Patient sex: M
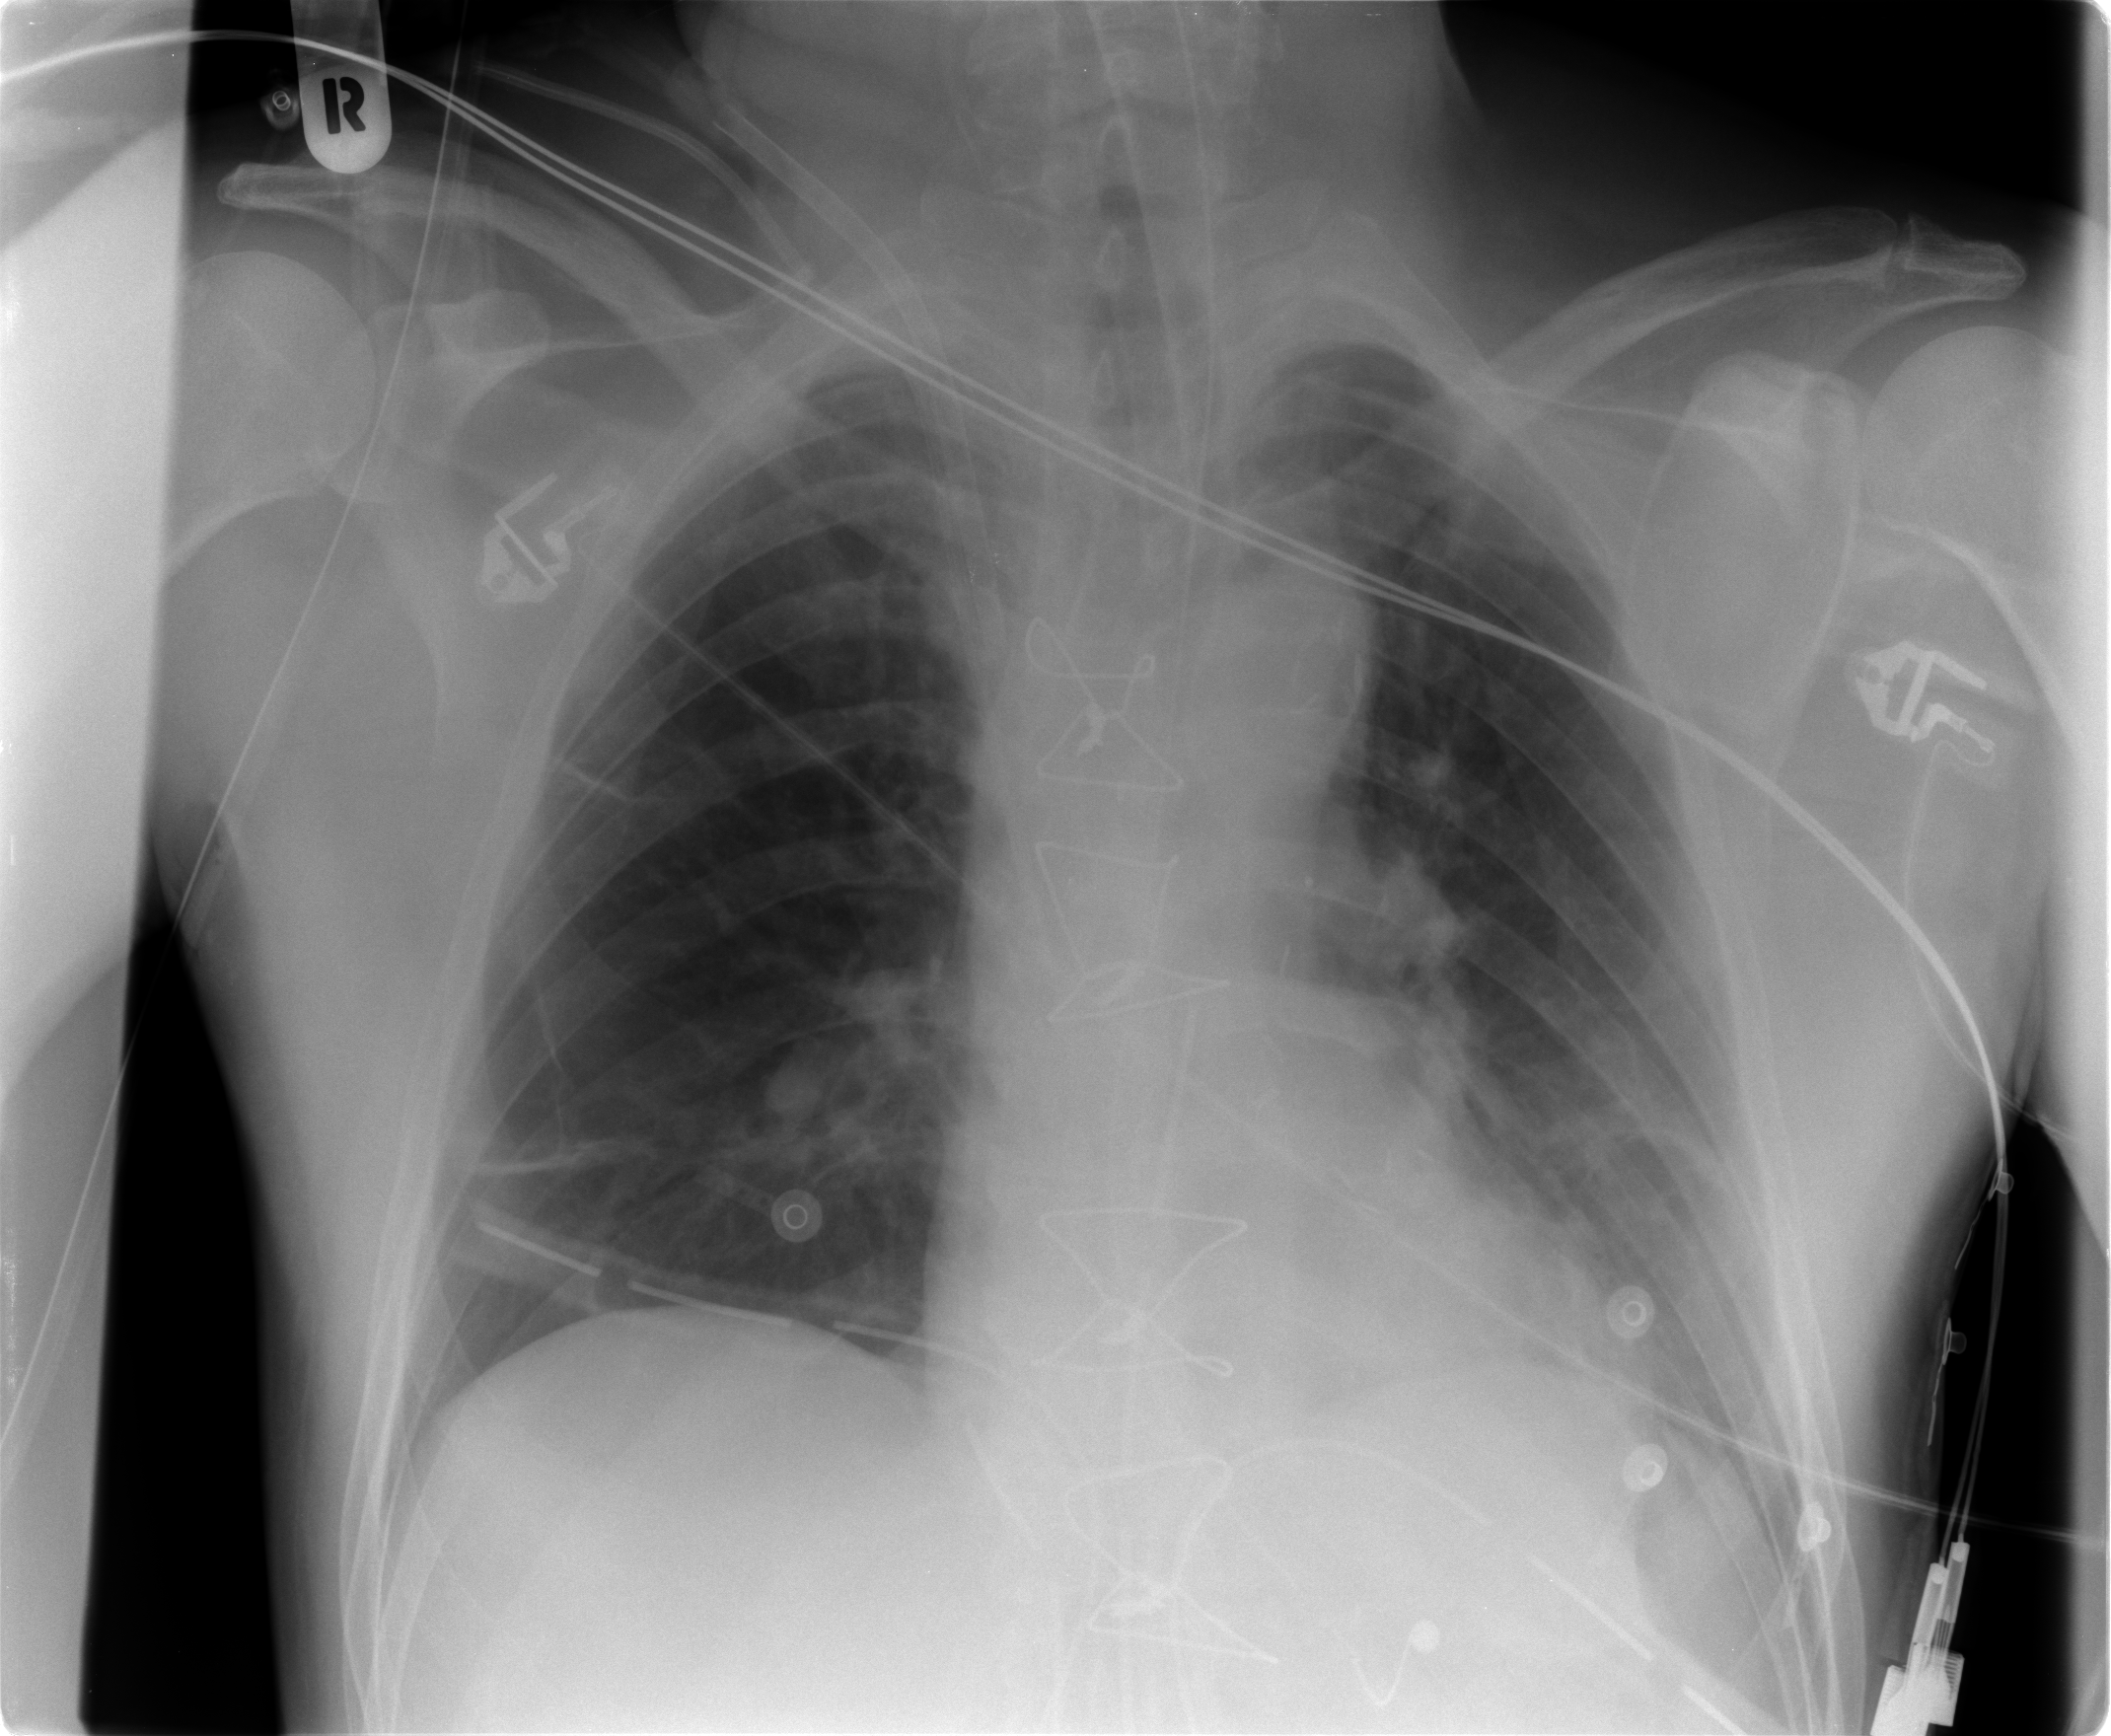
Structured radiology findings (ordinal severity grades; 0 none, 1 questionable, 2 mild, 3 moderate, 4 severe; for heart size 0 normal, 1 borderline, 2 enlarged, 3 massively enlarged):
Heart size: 0
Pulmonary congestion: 0
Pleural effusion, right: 0
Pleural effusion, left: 1
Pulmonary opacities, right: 0
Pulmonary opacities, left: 0
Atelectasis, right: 2
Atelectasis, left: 2